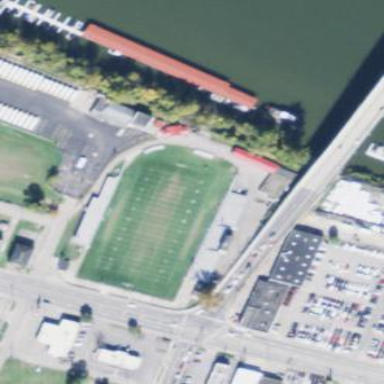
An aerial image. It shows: American football pitch.